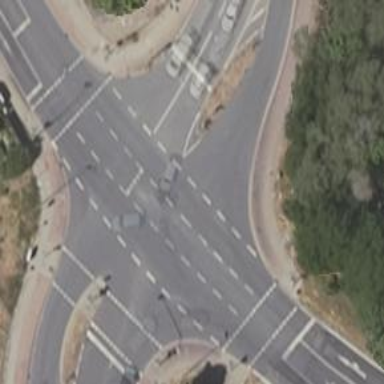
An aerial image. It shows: Road with traffic signals.